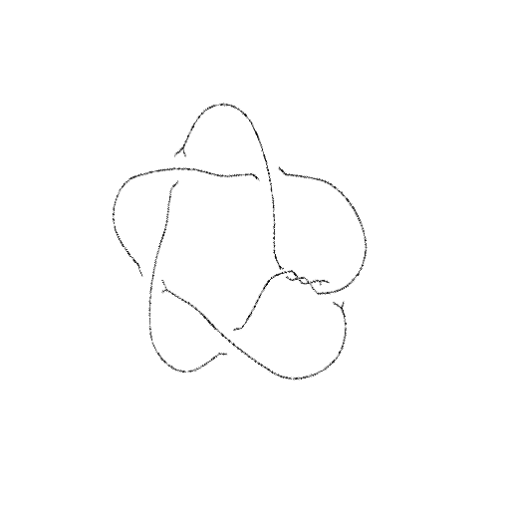
Crossing number: 8